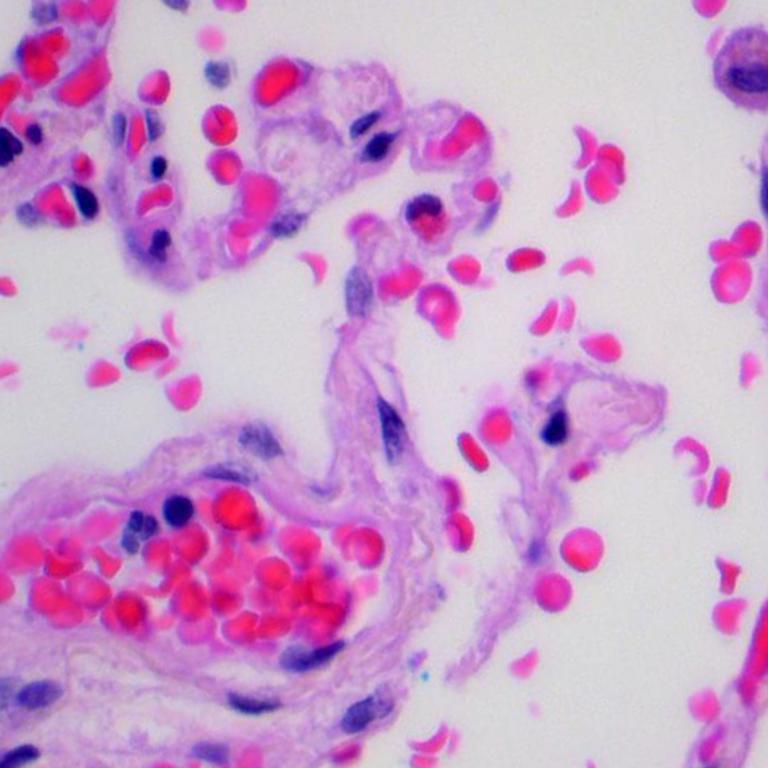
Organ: lung
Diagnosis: benign